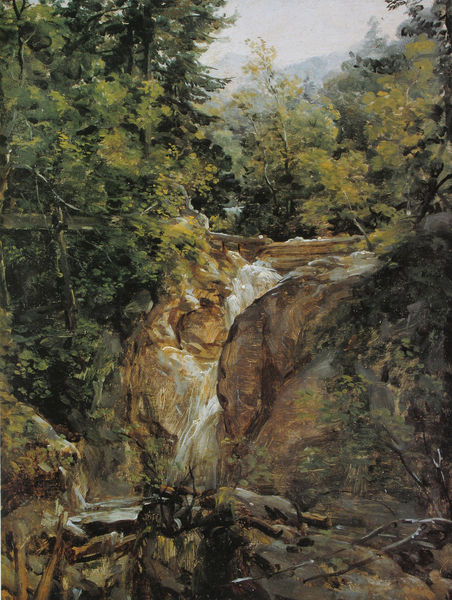
Titel: Wasserfall bei Ohlstadt
Künstler: Johann Georg von Dillis
Institution: Privatbesitz
Schlagwörter: baum, berg, blau, blätter, felsen, gemälde, gestein, himmel, laub, schatten, wasser, weiß, wolken, bäume, fluss, gelb, grün, landschaft, ocker, äste, braun, frankreich, grau, hell, holz, impressionisme, licht, schwarz, beige, expressionismus, stein, steine, öl, ast, bach, baumstamm, ferne, horizont, hügel, natur, zweige, brücke, busch, gebüsch, gehen, sonne, blatt, pflanzen, wald, wasserfall, gischt, klar, ruhig, sommer, reisig, berge, fels, gebirge, mauer, farbe, tag, landschaftsmalerei, schlucht, steil, idylle, damm, tannen, ölgemälde, holzstämme, luft, stämme, wild, draussen, brun, gris, vert, oben, unten, nature morte, kreuz, zweig, abgrund, brett, blanc, laubbaum, nadelbaum, tanne, sonnig, fenre, wurzeln, strudel, hilfe, geäst, laubwald, fall, sturz, gebirgsbach, gehölz, laubbäume, imressionismus, lumière, mort, romantisme, arbre, bois, ciel, foret, nature, paysage, brau, peinture, fleuve, naturel, eau, montagnes, bleu, montagne, pierre, pierres, riviere, campagne, forst, mouvement, trait, wassser, rochers, bruch, arbres, gebrochen, mischwald, rocher, tronc, vertrocknet, pont, romantique, herab, vertical, allemagne, parc, steinplatte, feuilles, abgestorben, atur, berge grün landschaft wald äst, cascade, dammbruhc, extérieur, felsplatte, gesrüpp, holu, lwald, plätschren, sauvage, stürzend, tobend, waldszene, was muss ich machen, branche, sprudeln, chute, feuille, plantes, naatur, rondins, troncs, branches, esprit, morte, gainsborough, falaise, barriere, vegetation, roche, holzstamm, coule, ruisseau, souche, minéral, naturaliste, roches, feuillages, gehöls, torrent, arbrezs, caillou, sauage, kilppe, accidenté, précipice, chute d'eau, ciel bleu, arbustre, barrage, ecoulement, branchage, branchaes, roc, xixèmè, observation, maupassant, oriol, verdoyant